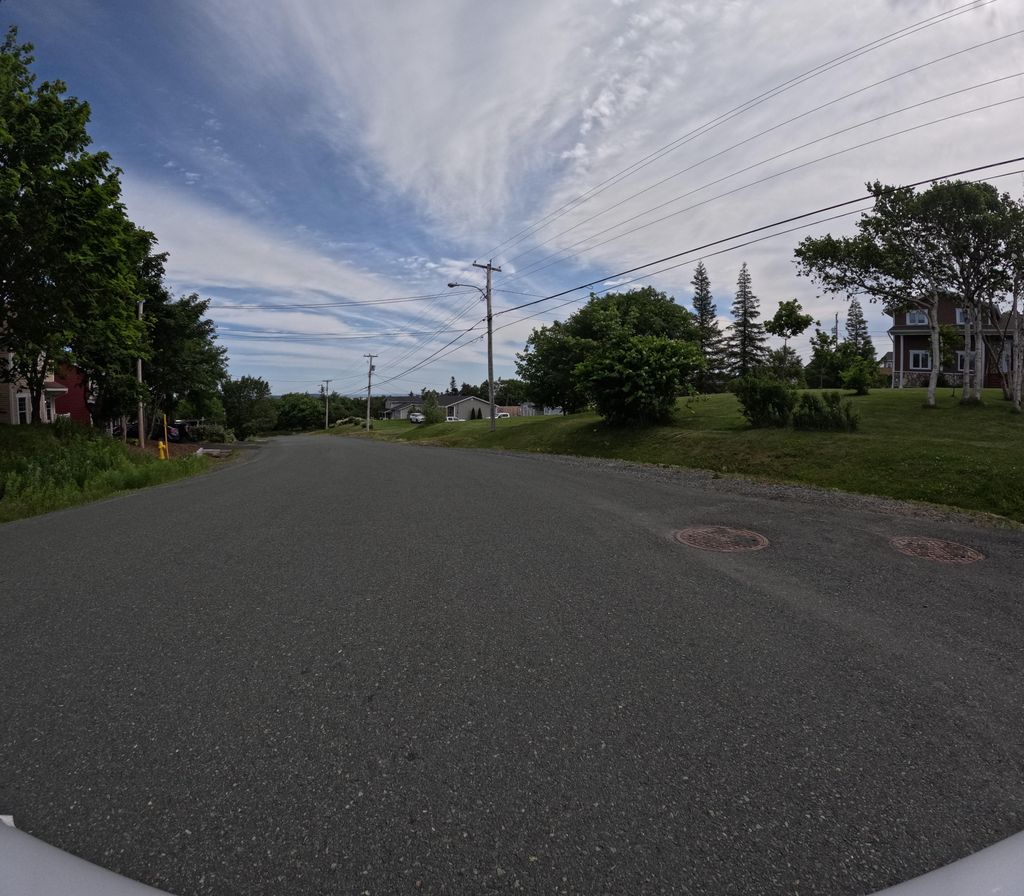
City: st_johns